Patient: sex M, age 79
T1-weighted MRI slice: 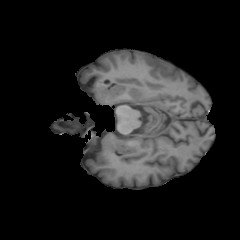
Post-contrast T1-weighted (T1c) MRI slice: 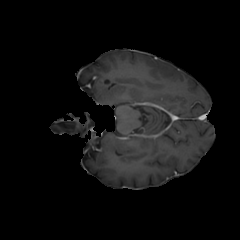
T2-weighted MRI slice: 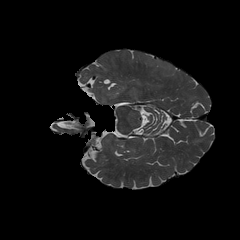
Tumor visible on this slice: no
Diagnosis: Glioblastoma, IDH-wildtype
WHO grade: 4